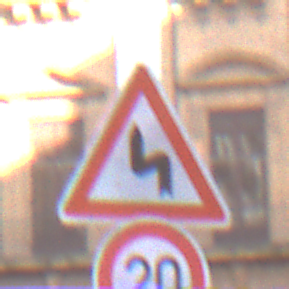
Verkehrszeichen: DoppelkurveZunaechstLinks
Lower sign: Geschwindigkeit20
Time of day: MorningAfternoon
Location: Outdoor (Urban)
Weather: PartlyCloudy
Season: NotSpecified
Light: Natural